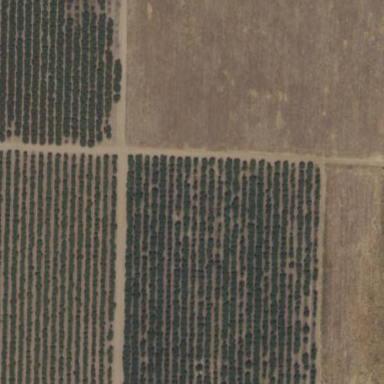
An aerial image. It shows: Orchard.